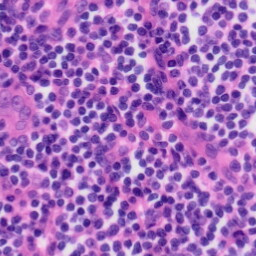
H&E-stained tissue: Tonsil